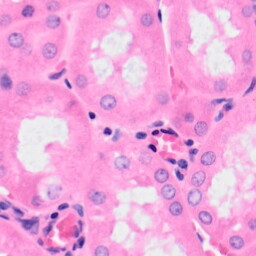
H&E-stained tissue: Kidney